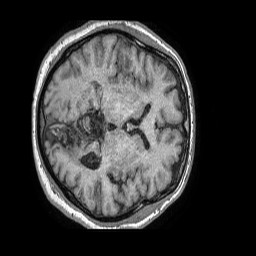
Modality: T1w
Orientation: axial
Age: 61
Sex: male
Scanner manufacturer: philips
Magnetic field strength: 1.5 T
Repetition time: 0.007926 s
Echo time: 0.003712 s